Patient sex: M
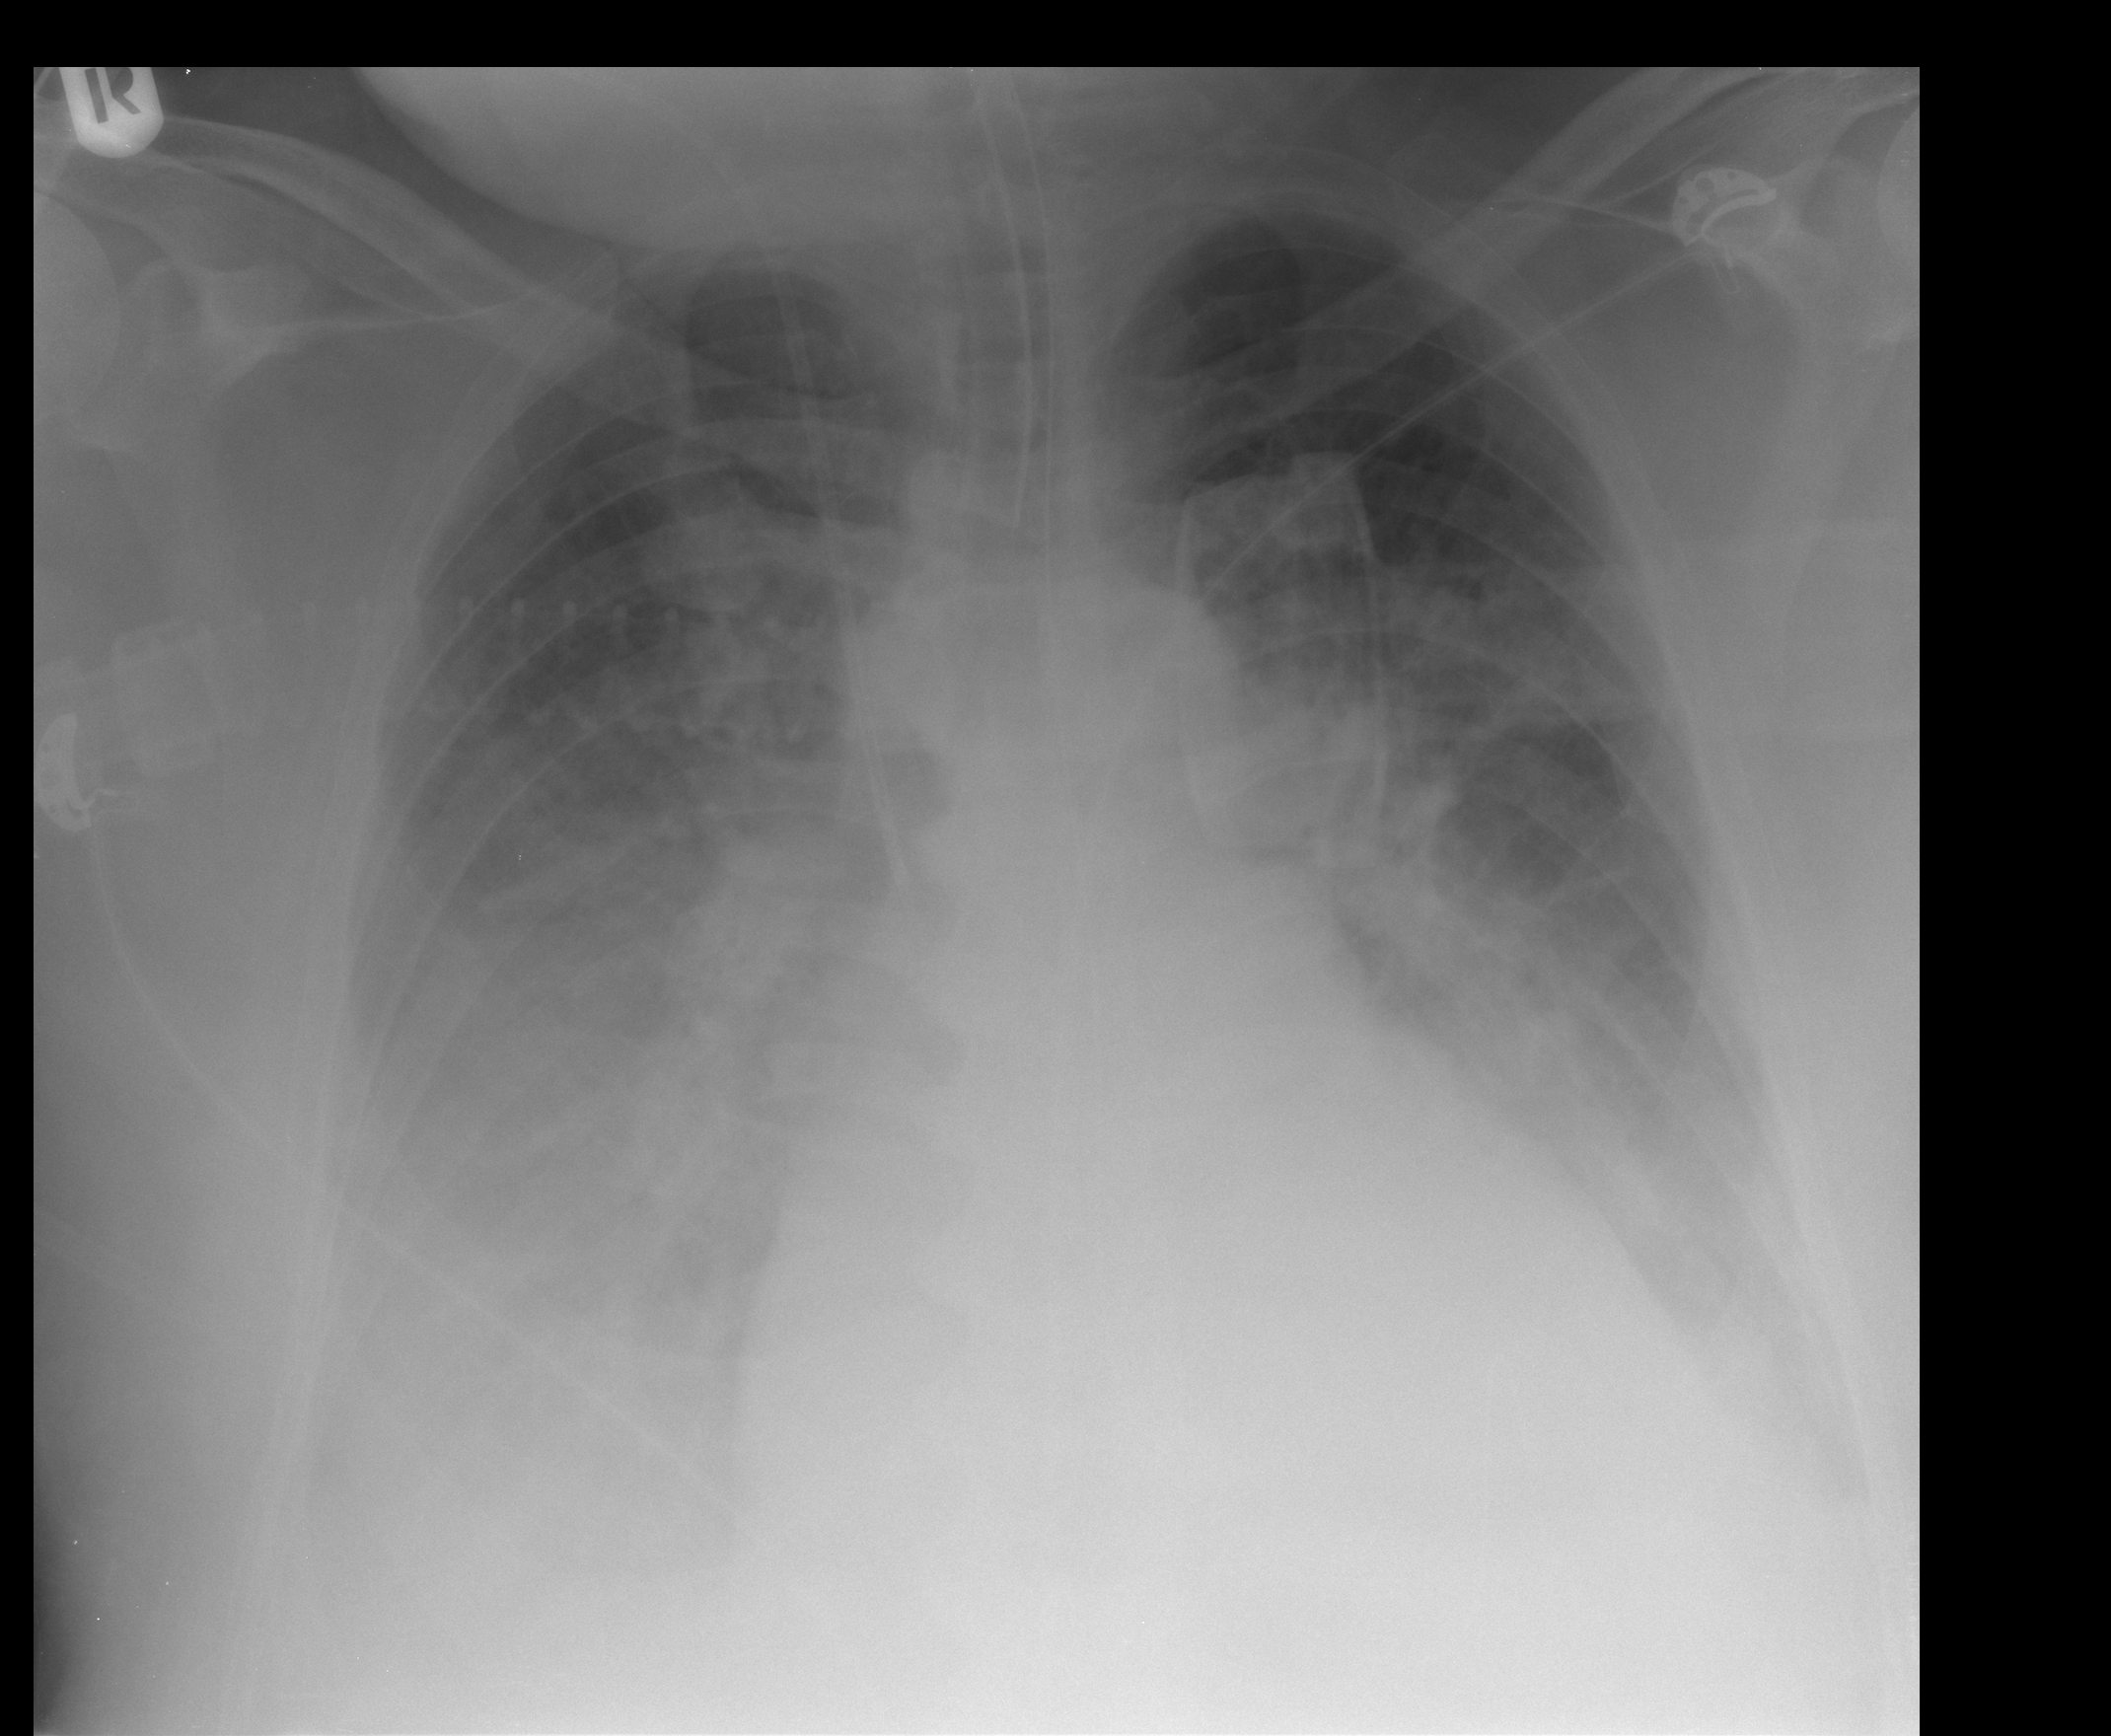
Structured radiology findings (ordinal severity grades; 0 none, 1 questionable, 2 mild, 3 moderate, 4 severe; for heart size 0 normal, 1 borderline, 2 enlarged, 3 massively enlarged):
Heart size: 2
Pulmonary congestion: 3
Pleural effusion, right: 3
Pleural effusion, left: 3
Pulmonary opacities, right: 2
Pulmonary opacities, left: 2
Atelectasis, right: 3
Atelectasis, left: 3